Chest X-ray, AP view. Patient: 20 years old, sex M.
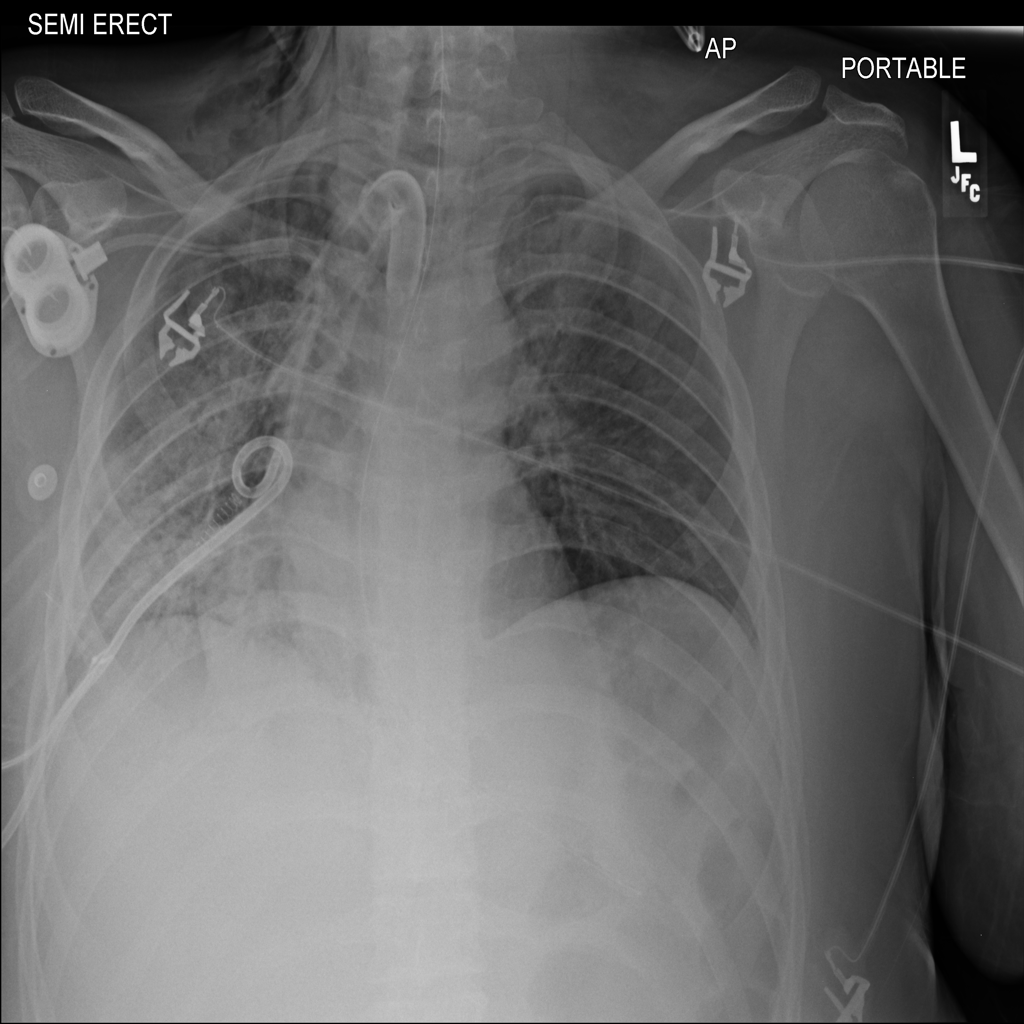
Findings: No Finding